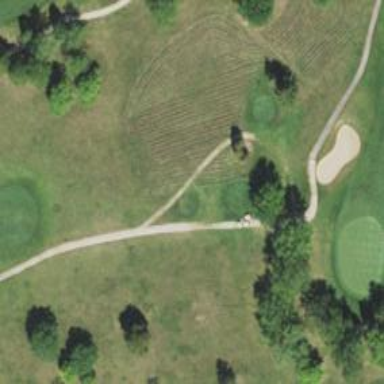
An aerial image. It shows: Path for both roads and golfers.